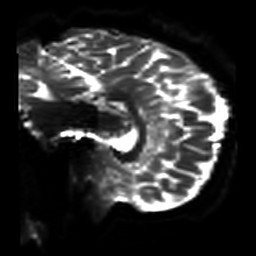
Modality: DWI
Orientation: sagittal
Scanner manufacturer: philips
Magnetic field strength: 7 T
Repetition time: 9.612 s
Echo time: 0.073 s